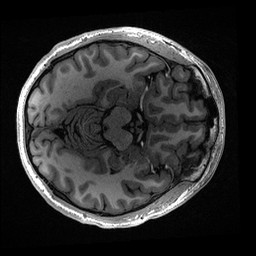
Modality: T1w
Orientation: axial
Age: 20
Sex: male
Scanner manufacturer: ge
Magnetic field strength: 3 T
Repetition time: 0.006952 s
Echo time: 0.00292 s